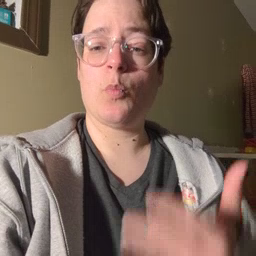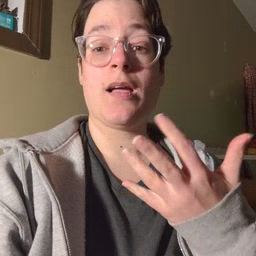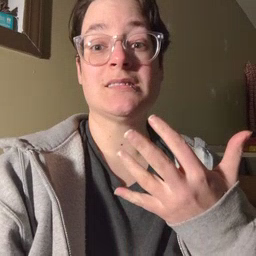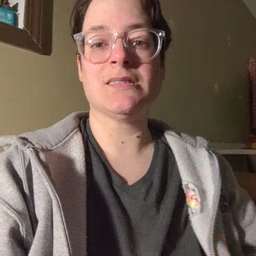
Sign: wait